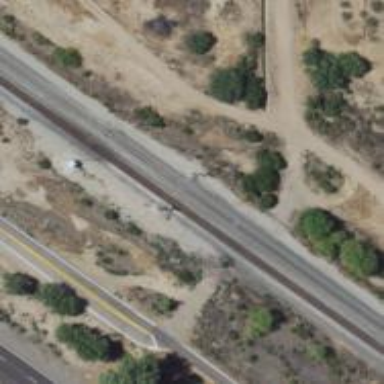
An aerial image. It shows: Railway track.